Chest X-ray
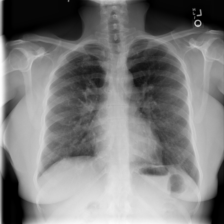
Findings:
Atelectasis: negative
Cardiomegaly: negative
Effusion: negative
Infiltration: negative
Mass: negative
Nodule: negative
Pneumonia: negative
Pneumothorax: negative
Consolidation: negative
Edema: negative
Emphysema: negative
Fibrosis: negative
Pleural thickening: negative
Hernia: negative